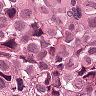
Metastatic tissue present: yes